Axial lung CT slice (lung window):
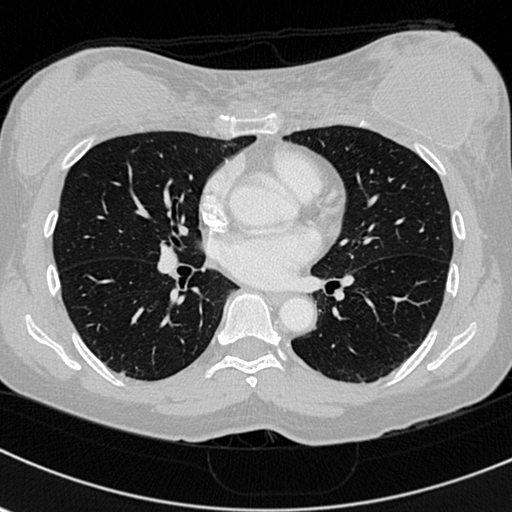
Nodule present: no